Question: I'm in need of creating a receipt layout in Android.
The idea is very simple, a rectangle layout with a zigzag bottom edge.
The best result would be a drawable/layout with a fixed zigzag size (meaning, fixed half-triangle size),
which will multiply the amount of triangles according to the shape's actual width, in real time. With a clip maybe, to have clipped triangles if necessary.
Here is a good example (: I'm referring to the bottom zigzag line) :

I actually have no solid idea of how to create it. Thought of 9 patch, but it seems unfitting. Thought of list-layer drawable with horizontal offsets maybe..
Maybe it is possible to create a 9 patch with separate scale sections, to keep the zigzag's aspect ratio... This would also be OK.
Using @Luksprog 's comment, I easily recreated what I wanted.
Here is some code:
Image (note that height corresponds to the source image size):
'''
<ImageView
android:id="@+id/zigzag_bottom"
android:layout_width="match_parent"
android:layout_height="12dp"
android:adjustViewBounds="true"
android:scaleType="fitXY"
android:src="@drawable/zigzag" />
'''
drawable:
'''
<?xml version="1.0" encoding="utf-8"?>
<bitmap xmlns:android="http://schemas.android.com/apk/res/android"
android:src="@drawable/ic_zigzag"
android:tileMode="repeat"
android:antialias="true"
/>
'''
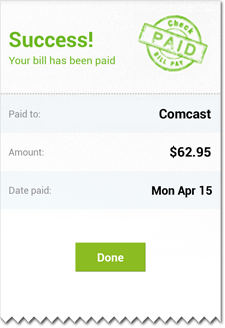
Answer: You can't make a nine path for that image because there is no way to define a stretchable area on either the vertical or horizontal side. To obtain that zig-zag pattern you could extract one of the zig-zag tooth(along with it's background shadow) and wrap it in a 'BitmapDrawable' which has the 'tileMode' property for repeating the wrapped image inside the drawable bounds. This way the zig-zag tooth will be repeated and you'll compose the pattern.
> note that height corresponds to the source image size
This is a happy scenario, but you could make it work for the case when the height doesn't match. You could for example wrap the zig-zag 'BitmapDrawable' in a 'LayerDrawable'(along with the actual view drawable(for the rest of the view area)) and then use 'setLayerInset()' to place the drawable at the bottom. You could also create your own drawable that places the zig-zag pattern image at the bottom by overriding the onDraw() method.